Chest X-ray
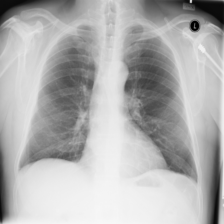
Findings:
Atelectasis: negative
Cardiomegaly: negative
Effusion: negative
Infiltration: negative
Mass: negative
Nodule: negative
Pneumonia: negative
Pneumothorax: negative
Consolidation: negative
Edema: negative
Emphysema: negative
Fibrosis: negative
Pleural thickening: negative
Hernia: negative